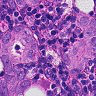
Metastatic tissue present: yes